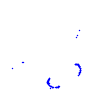
Particle: proton